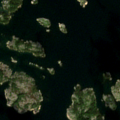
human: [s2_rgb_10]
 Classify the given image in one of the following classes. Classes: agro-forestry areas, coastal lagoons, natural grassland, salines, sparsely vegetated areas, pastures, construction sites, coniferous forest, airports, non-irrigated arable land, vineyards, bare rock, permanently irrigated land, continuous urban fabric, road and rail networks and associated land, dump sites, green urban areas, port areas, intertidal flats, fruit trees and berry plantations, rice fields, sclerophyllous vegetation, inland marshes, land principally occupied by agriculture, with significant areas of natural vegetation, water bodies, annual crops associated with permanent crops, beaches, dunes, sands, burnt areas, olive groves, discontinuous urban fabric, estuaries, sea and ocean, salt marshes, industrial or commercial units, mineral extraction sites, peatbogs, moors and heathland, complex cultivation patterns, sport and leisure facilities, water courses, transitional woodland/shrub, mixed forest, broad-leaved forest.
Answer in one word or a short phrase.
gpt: bare rock, sea and ocean